Field crop: tomato
Growth stage: 1
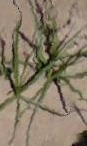
Species: cyperus